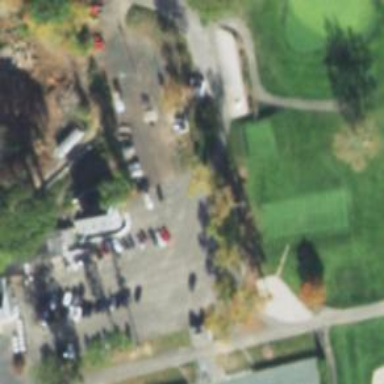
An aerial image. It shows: Service road used as golf cart path.